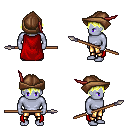
a pixel art fantasy rpg character, male body template, dark elf, purple skin, red cape, gold greaves, gold short bangs hairstyle, leather cap, spear, four views (front, back, left, right), 2x2 character sprite sheet, small pixel art, hard edges, no anti-aliasing